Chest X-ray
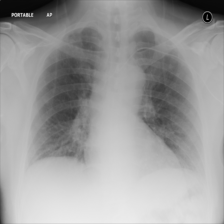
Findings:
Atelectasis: negative
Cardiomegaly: negative
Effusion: negative
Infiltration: negative
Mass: negative
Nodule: negative
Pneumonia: negative
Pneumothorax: negative
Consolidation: negative
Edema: negative
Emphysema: negative
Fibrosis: negative
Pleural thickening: negative
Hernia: negative